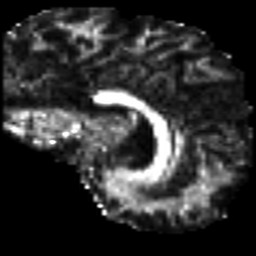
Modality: FA
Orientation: sagittal
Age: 37
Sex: female
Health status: ill
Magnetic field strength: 3 T
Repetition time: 9 s
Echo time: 0.093 s